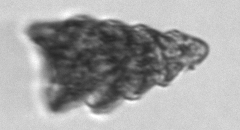
Label: Laboea_strobila